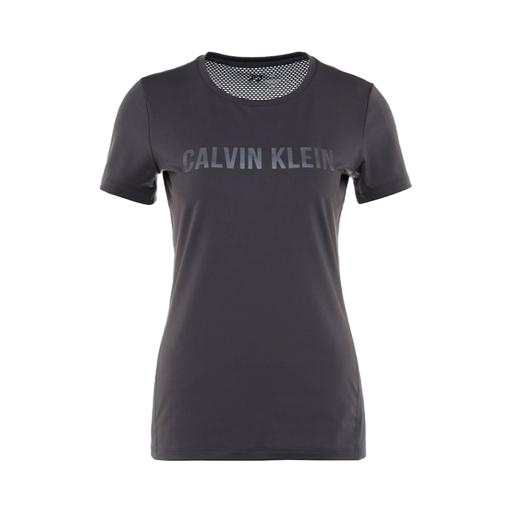
women's cool tee, shortsleeved t-shirt, mid t-shirt, white background